Question: I have dynamic table as shown .

How can restrict the rows have same values in both the columns using jquery or javascript
thanks in advance
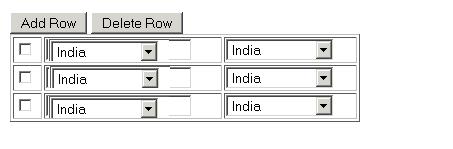
Answer: : Haim pointed out in the comments that I might have misinterpreted what you were after. So I'll present two options.
'''
$('table').delegate('select', 'change', function () {
var other = $(this).closest('tr').find('select').not(this);
if (other.val() == $(this).val()) {
// Bad! Now what do you want to do?
// Select nothing?
this.selectedIndex = -1;
// Make the row red?
$(this).closest('tr').css('background-color', 'red');
// Be reallllly annoying?
alert('You have made a bad choice!');
}
});
'''
'''
$('table').delegate('select', 'change', function () {
$(this).closest('tr').find('select').not(this).val($(this).val());
});
'''
See demo: <URL>